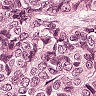
Metastatic tissue present: yes